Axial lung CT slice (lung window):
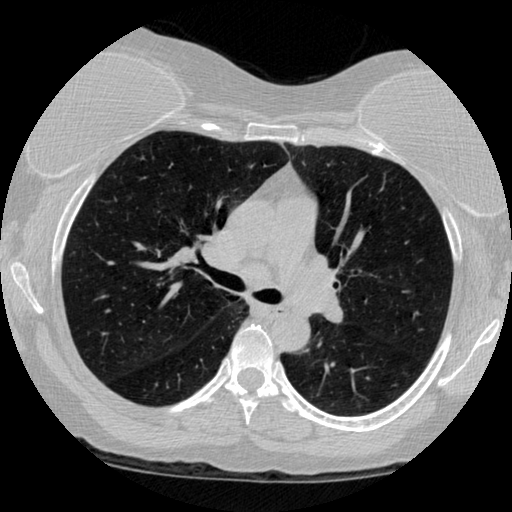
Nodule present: no